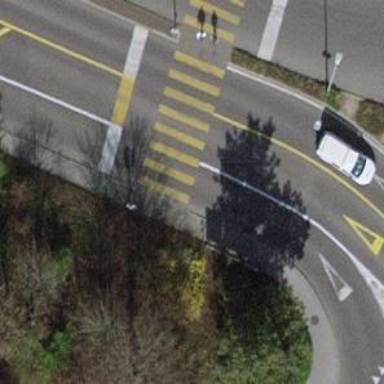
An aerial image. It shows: Road crossing with traffic signals.